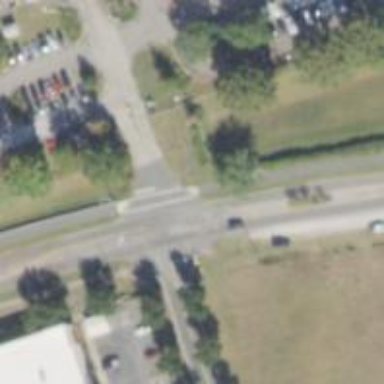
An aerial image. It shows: Marked crossing on cycleway road.